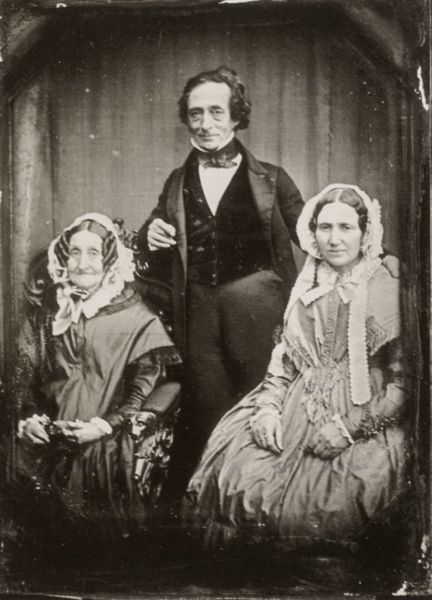
Titel: Familie Leudersdorf
Künstler: Carl Ferdinand Stelzner
Standort: Hamburg
Institution: Museum für Hamburgische Geschichte
Schlagwörter: arch, hands, men, white, women, black, chairs, dress, dresses, hair, old, portrait, sitting, three, woman, old woman, picture, man, suit, black and white, bonnet, coat, grandmother, mother, curls, jacket, photo, vest, family, standing, photograph, photography, image, wife, protrait, 1800s, old women, bonnets, 1700s, gentelman, black vest, olt